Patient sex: M
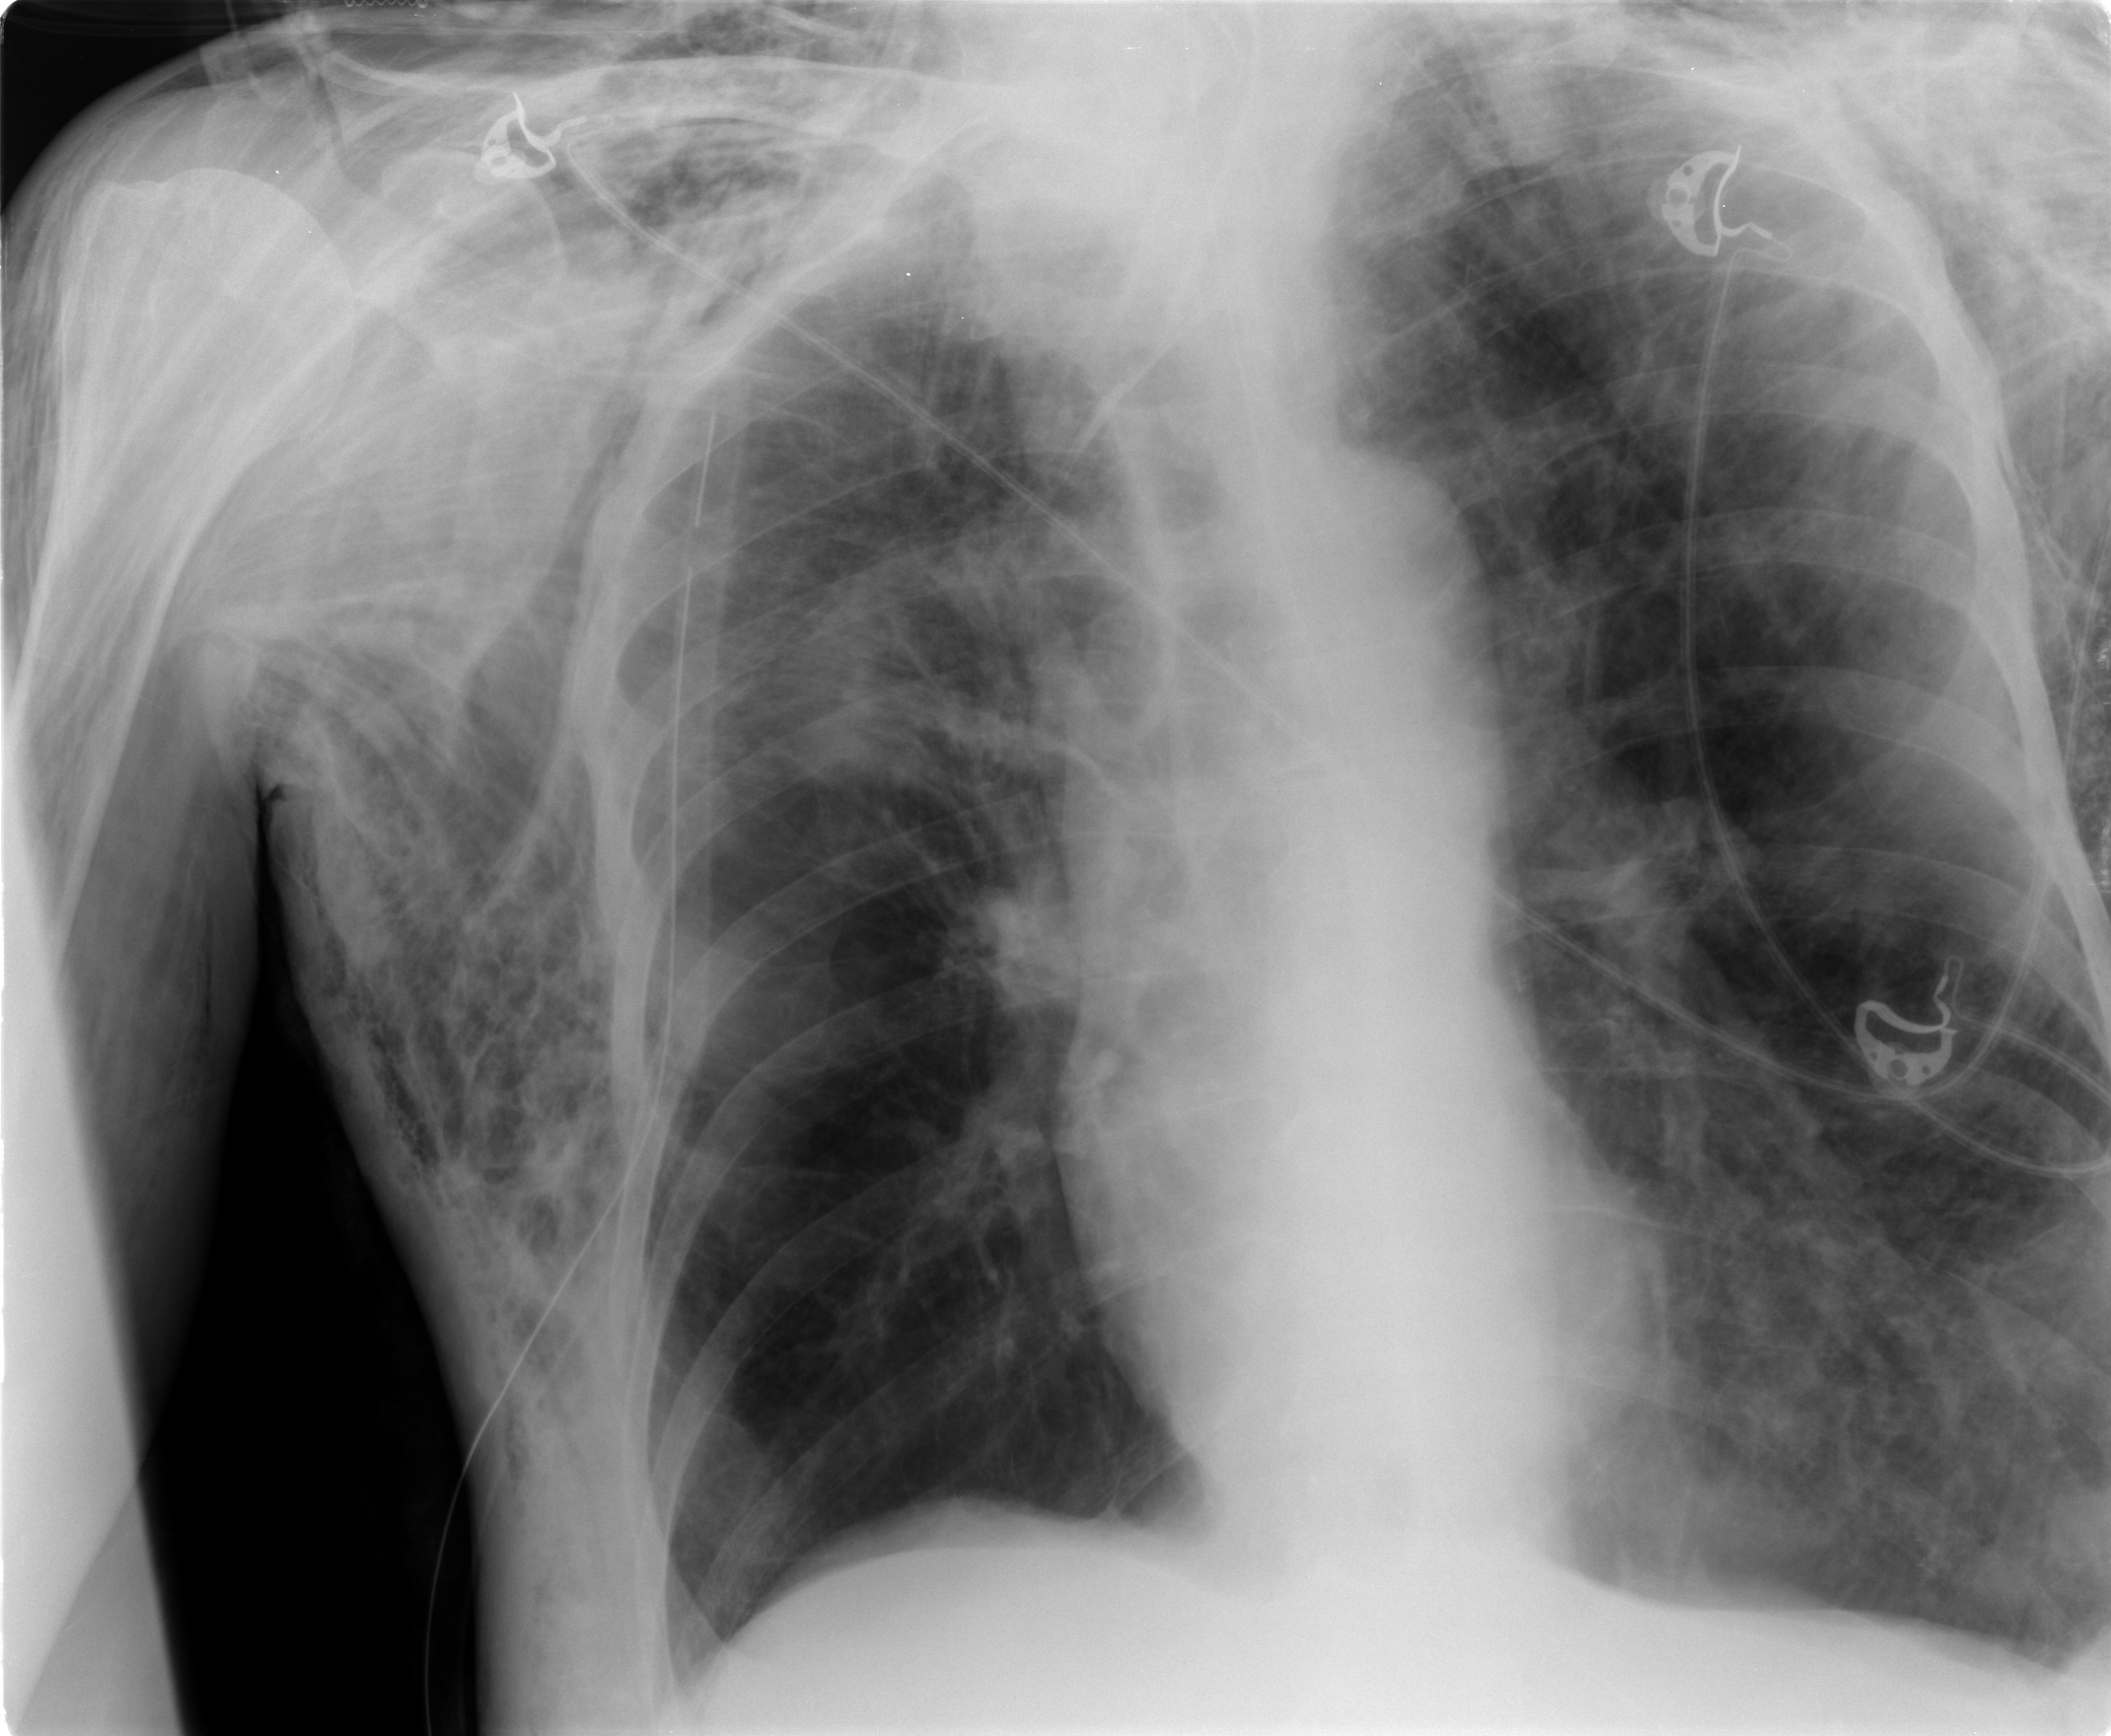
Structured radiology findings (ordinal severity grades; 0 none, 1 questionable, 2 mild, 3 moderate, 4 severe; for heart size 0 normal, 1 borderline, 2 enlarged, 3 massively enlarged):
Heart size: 0
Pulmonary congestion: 0
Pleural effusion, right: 0
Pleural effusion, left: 0
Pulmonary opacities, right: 2
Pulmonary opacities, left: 2
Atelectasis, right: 2
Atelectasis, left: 2